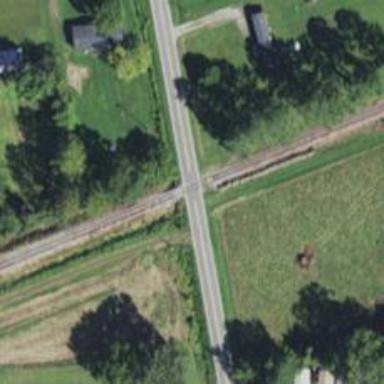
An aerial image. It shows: Railway level crossing.